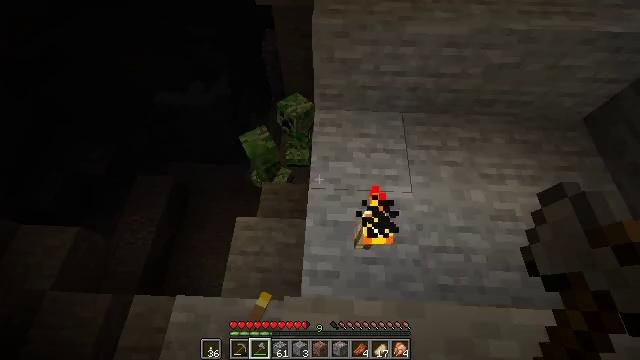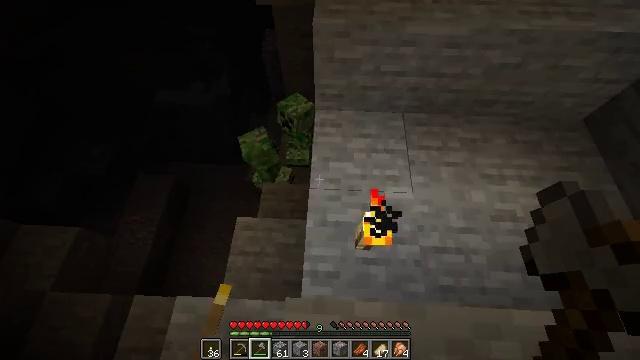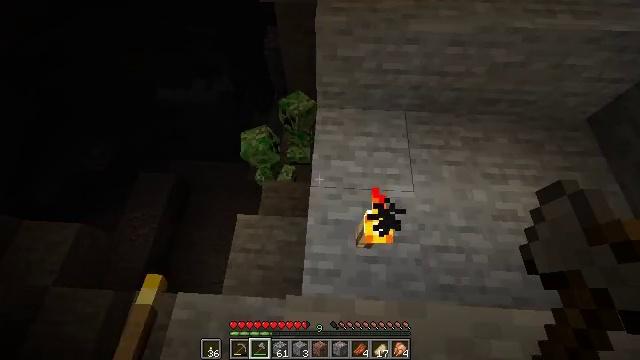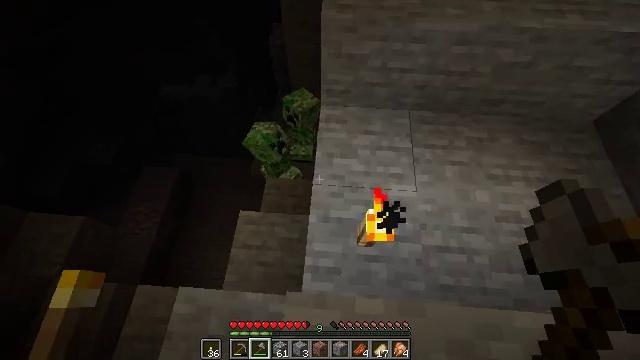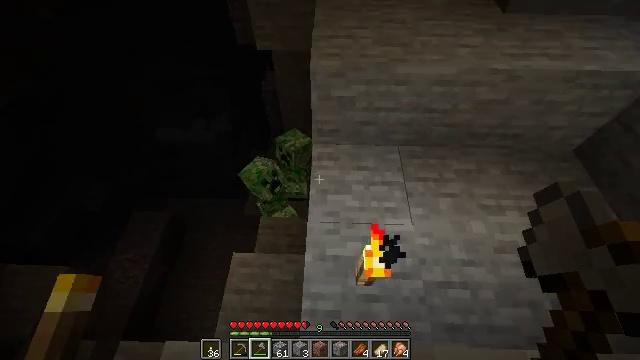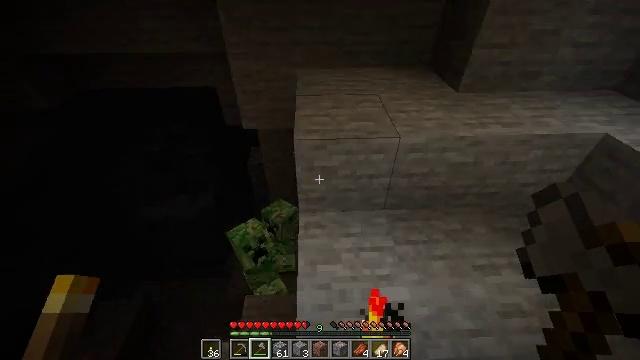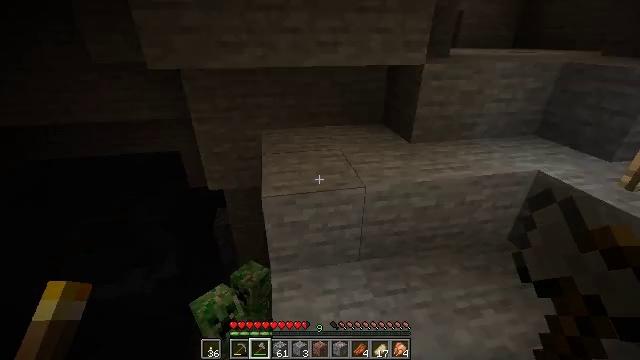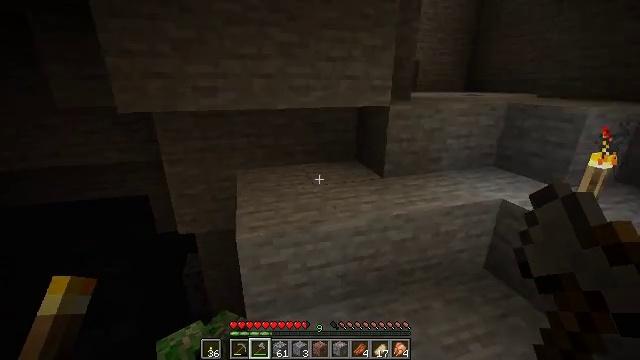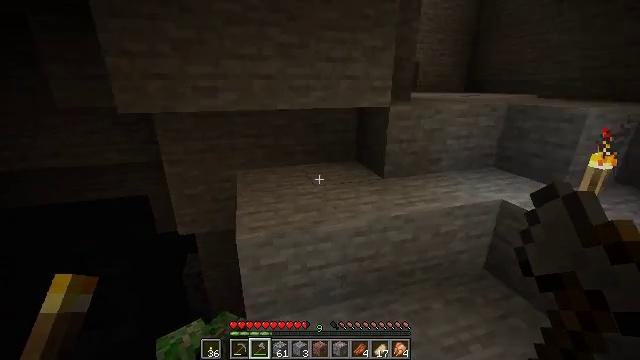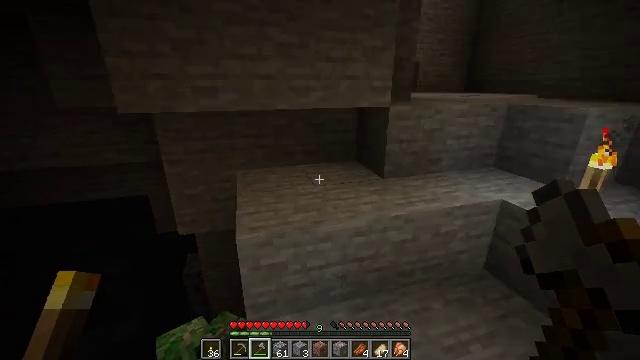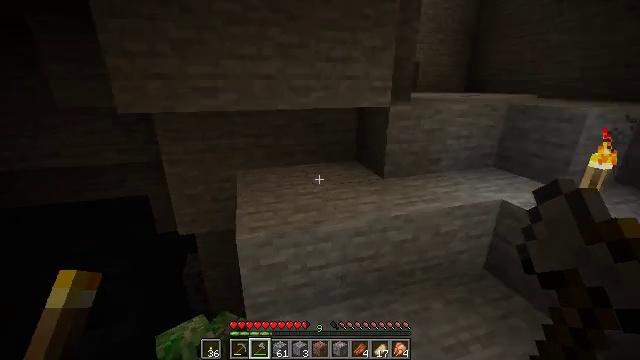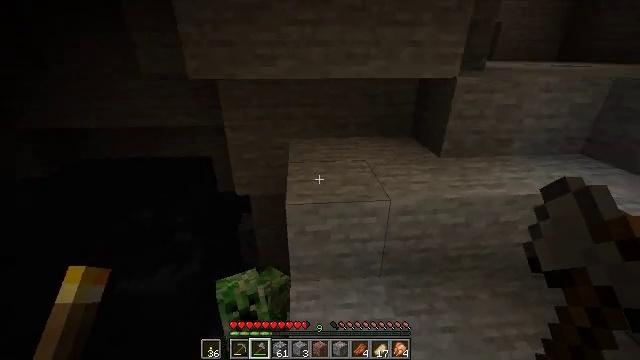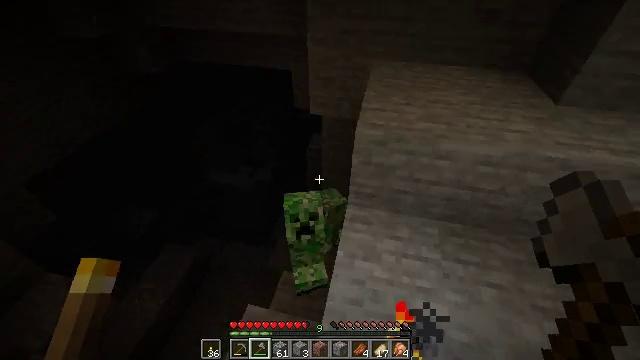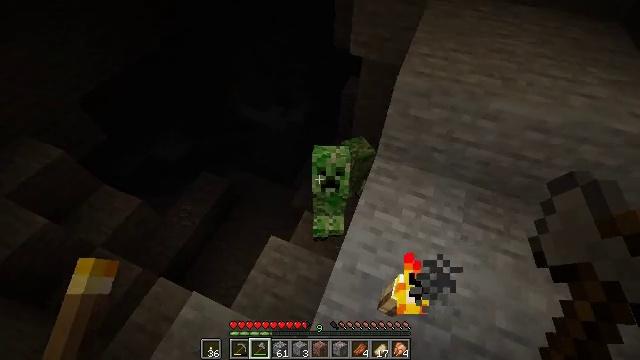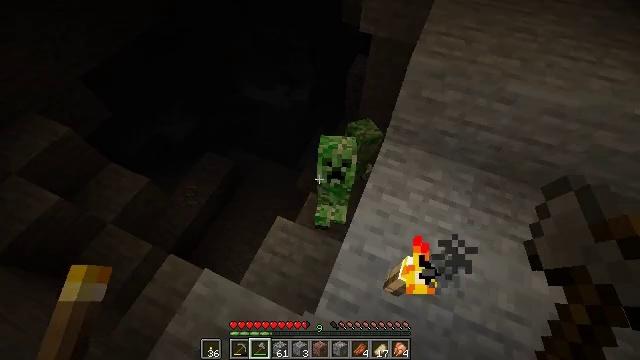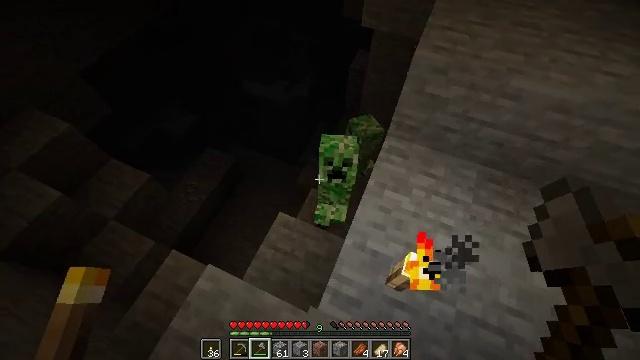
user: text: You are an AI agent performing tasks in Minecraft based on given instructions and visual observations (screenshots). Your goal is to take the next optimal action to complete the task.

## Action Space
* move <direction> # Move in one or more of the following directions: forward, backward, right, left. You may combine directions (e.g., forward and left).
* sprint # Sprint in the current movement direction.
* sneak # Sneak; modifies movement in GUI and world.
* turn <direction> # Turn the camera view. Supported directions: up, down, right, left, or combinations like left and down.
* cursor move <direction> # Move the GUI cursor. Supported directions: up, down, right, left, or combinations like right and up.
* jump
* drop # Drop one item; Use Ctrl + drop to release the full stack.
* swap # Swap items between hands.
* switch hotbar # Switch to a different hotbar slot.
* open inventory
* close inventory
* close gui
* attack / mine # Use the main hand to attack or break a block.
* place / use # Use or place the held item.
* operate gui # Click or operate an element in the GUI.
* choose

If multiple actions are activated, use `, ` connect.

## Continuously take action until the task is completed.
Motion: motion action
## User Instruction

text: Combat the creeper.
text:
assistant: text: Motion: sneak
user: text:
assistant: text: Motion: sneak
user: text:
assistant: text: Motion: sneak, turn left
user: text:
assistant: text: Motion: sneak, turn right and up
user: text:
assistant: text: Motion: sneak, turn right and up
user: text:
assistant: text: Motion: sneak, turn right and up
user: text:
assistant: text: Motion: sneak, turn right and up
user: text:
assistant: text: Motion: sneak
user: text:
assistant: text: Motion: sneak
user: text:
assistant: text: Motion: sneak
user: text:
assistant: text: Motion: sneak, turn left and down
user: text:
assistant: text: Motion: sneak, turn left and down
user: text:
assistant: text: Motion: move left, sneak, turn left and down
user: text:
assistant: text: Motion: move left, sneak, turn left and down
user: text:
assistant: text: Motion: move left, sneak
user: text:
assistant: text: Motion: move back and move left, sneak
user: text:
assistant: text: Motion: move back and move left, sneak
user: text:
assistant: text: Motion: move back and move left, sneak
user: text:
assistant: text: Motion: move back, sneak
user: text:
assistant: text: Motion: sneak
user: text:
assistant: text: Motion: sneak
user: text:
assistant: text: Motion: sneak
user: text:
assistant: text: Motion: sneak, turn up
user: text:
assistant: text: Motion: sneak, turn right and up
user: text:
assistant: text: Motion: sneak, turn right and up
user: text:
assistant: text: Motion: sneak, attack / mine
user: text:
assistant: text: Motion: move right, sneak, turn up, attack / mine
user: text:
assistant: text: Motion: move right, sneak, turn left and up
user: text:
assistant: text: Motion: move right, attack / mine
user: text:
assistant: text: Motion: move right, turn right and up, attack / mine